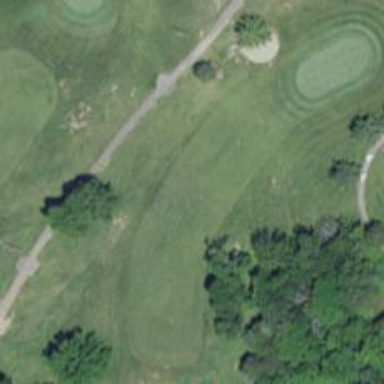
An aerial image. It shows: Golf hole.